Question: I've prepared a plot and two zoom areas, but am having problems inserting the zooms in the space underneath.
This is the main plot with some white space before the legend to insert the zoom plots:

I first thought of using 'subplot' from the 'Hmisc' package, but couldn't work out how to scale the inserts down to 30%.
Another option might be to just import the png images of all plots and then use the 'grid' package to scale and place them, but I haven't tried this yet.
Any ideas?
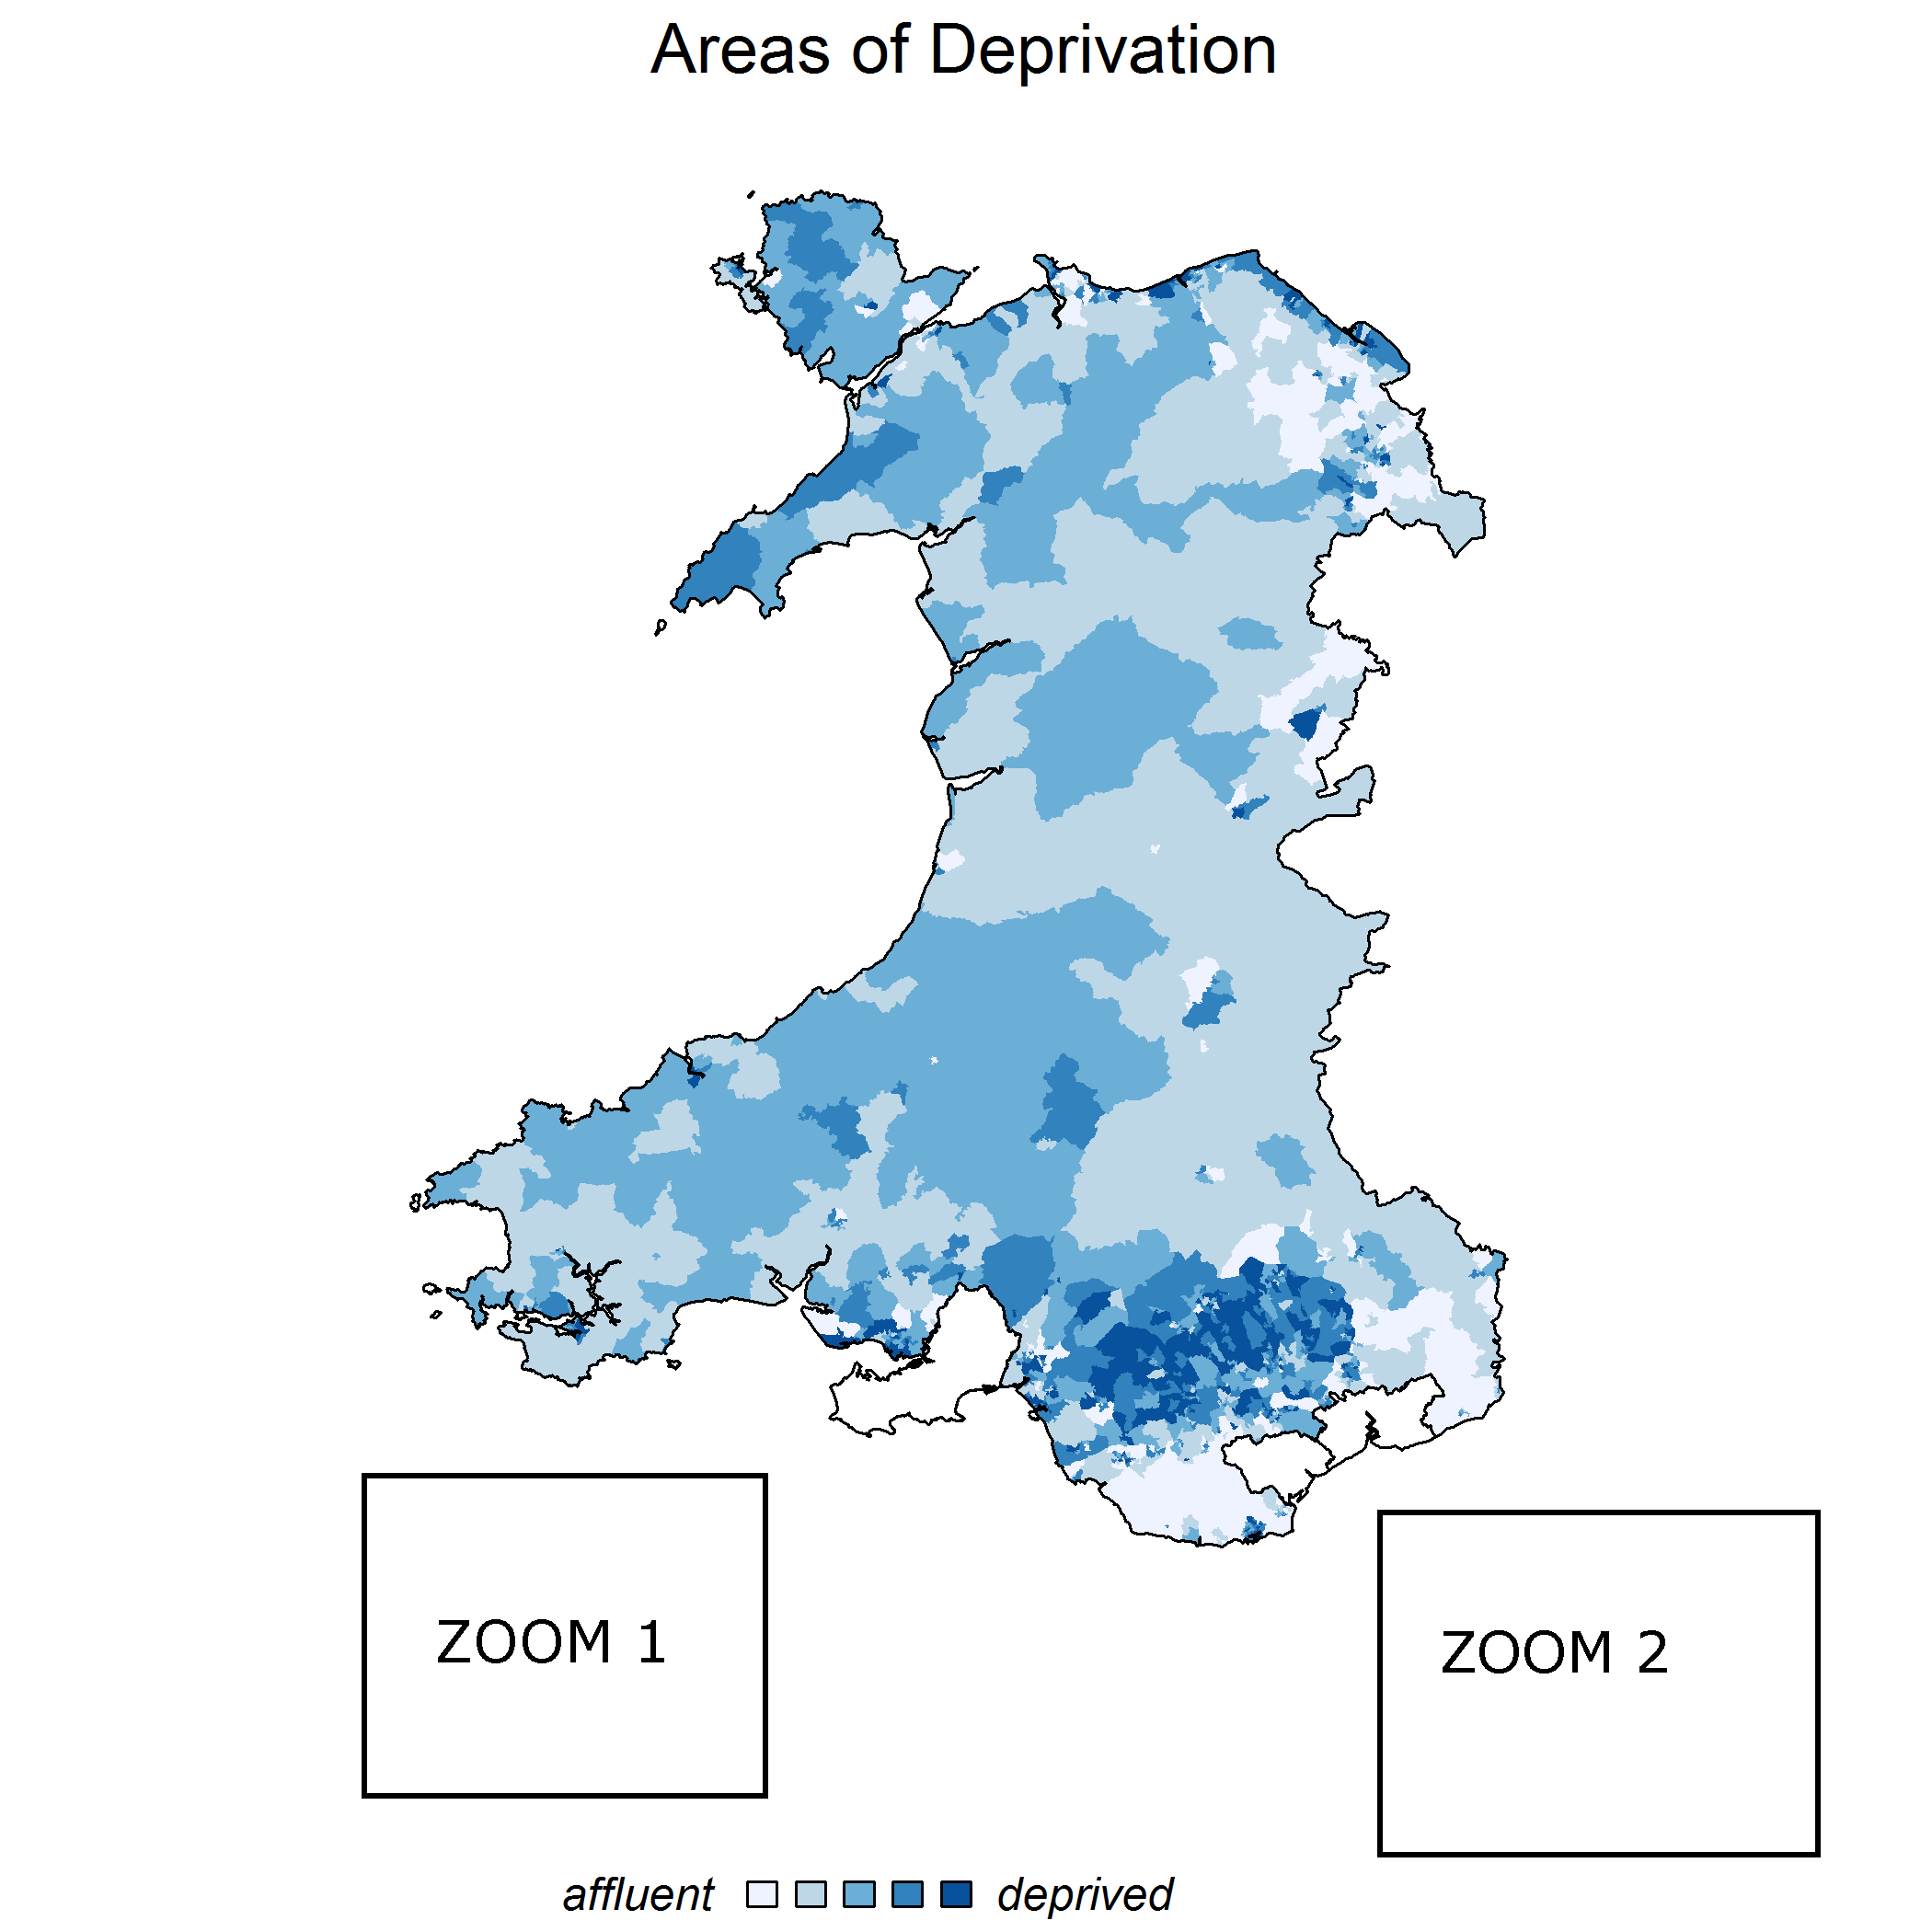
Answer: Since you already have three plots - 'I've prepared a plot and two zoom areas'
I was trying to quickly wrap up three pictures contains zoom relation.. but the whole idea is to show you how to use 'viewport' to arrange several plots.
'''
library(ggplot2)
library(grid)
data_x <- 5:10
data_y <- 6:11
a <- qplot(data_x, data_y, xlim=c(0, 15), ylim=c(0, 15), size=data_x)
b <- qplot(data_x, data_y, xlim=c(5, 10), ylim=c(5, 10), size=data_x) + theme(legend.position="none")
c <- qplot(data_y, data_y, xlim=c(7.5, 9.5), ylim=c(7.5, 10.5), size=data_x) + theme(legend.position="none")
vpb <- viewport(width = 0.3,
height = 0.3,
x = 0.3,
y = 0.8)
vpc <- viewport(width = 0.3,
height = 0.3,
x = 0.6,
y = 0.3)
# print and overlap
print(a)
print(b, vp = vpb)
print(c, vp = vpc)
'''